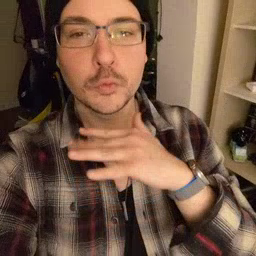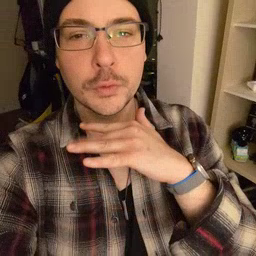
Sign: dirty